Question: - - - - - 'import kivy'- And the error code, in full is:'''
runfile('C:/Users/Liam/kivy_venv/CL_APP.py', wdir='C:/Users/Liam/kivy_venv')
Traceback (most recent call last):
File "<ipython-input-10-99293c9bbf5a>", line 1, in <module>
runfile('C:/Users/Liam/kivy_venv/CL_APP.py', wdir='C:/Users/Liam/kivy_venv')
File "C:\Users\Liam\Anaconda3\lib\site-packages\spyder\utils\site\sitecustomize.py", line 710, in runfile
execfile(filename, namespace)
File "C:\Users\Liam\Anaconda3\lib\site-packages\spyder\utils\site\sitecustomize.py", line 101, in execfile
exec(compile(f.read(), filename, 'exec'), namespace)
File "C:/Users/Liam/kivy_venv/CL_APP.py", line 8, in <module>
import kivy
ModuleNotFoundError: No module named 'kivy'
'''
The executed code.
Lower right is the error code recieved.

If I am leaving out anything important please let me know. I assume I am just rusty and don't know how to import modules correctly and its likely an issue with where kivy is saved in my computer compared to where the Python script is.
Separate question and possible hint, I only have Python37 installed but the IDE says, in the top left corner, that it is Python 3.6. Could this cause an issue with this or anything else?
Thank you.
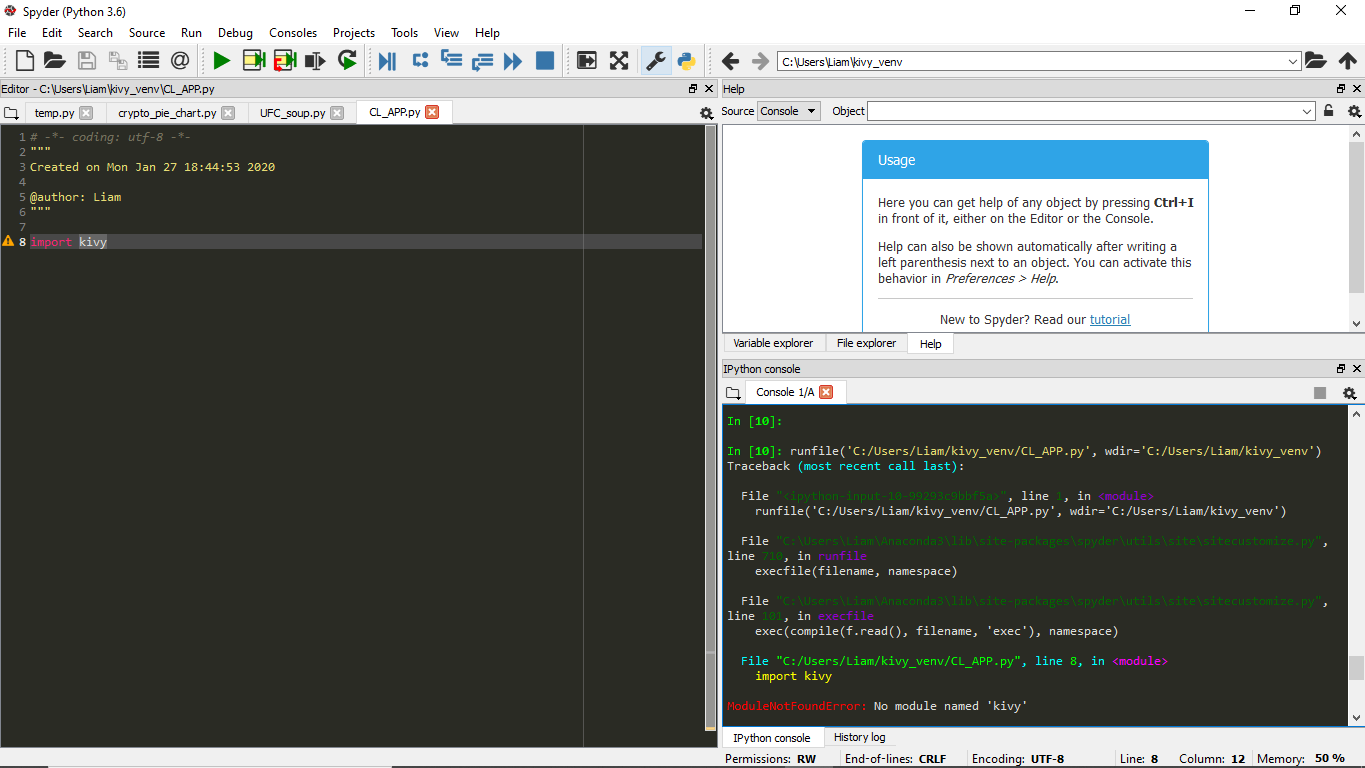
Answer: The answer was there was an issue with my Anaconda files, i uninstalled and re-downloaded Anaconda and then use the anaconda prompt to download kivy and that fixed my problems.
EDIT:
there was issues with my anaconda files, however if one were to need to install Kivy on their device and also use Spyder on Anaconda as their IDE, all one needs to do is locate their Anaconda Prompt, found somewhere like 'C:\Program Files\Anacondain\Anaconda.exe', I do not have Anaconda installed and am not certain of that path.
Once in the anaconda prompt run:
'''
conda install kivy=x.x.x
'''